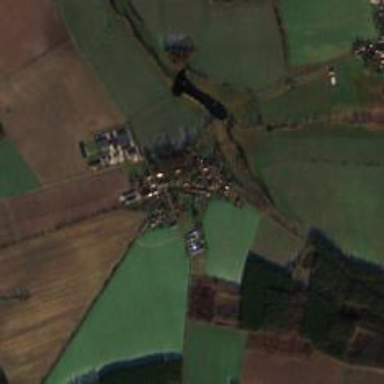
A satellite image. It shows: Village.